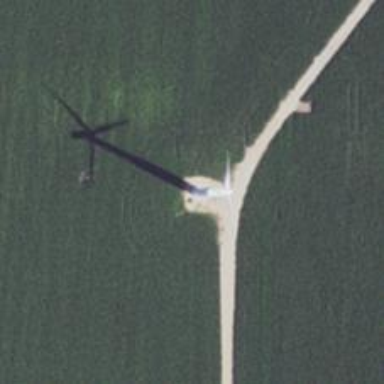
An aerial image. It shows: Wind generator powered by wind turbine.